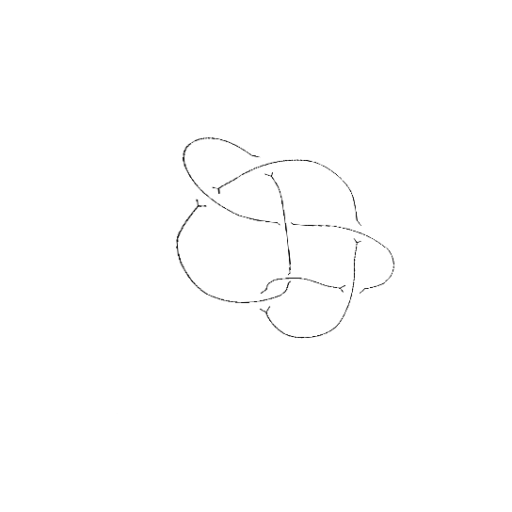
Crossing number: 7